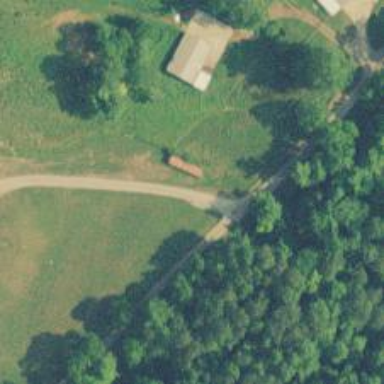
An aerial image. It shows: Driveway.